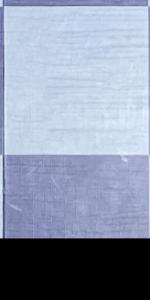
Label: Empty